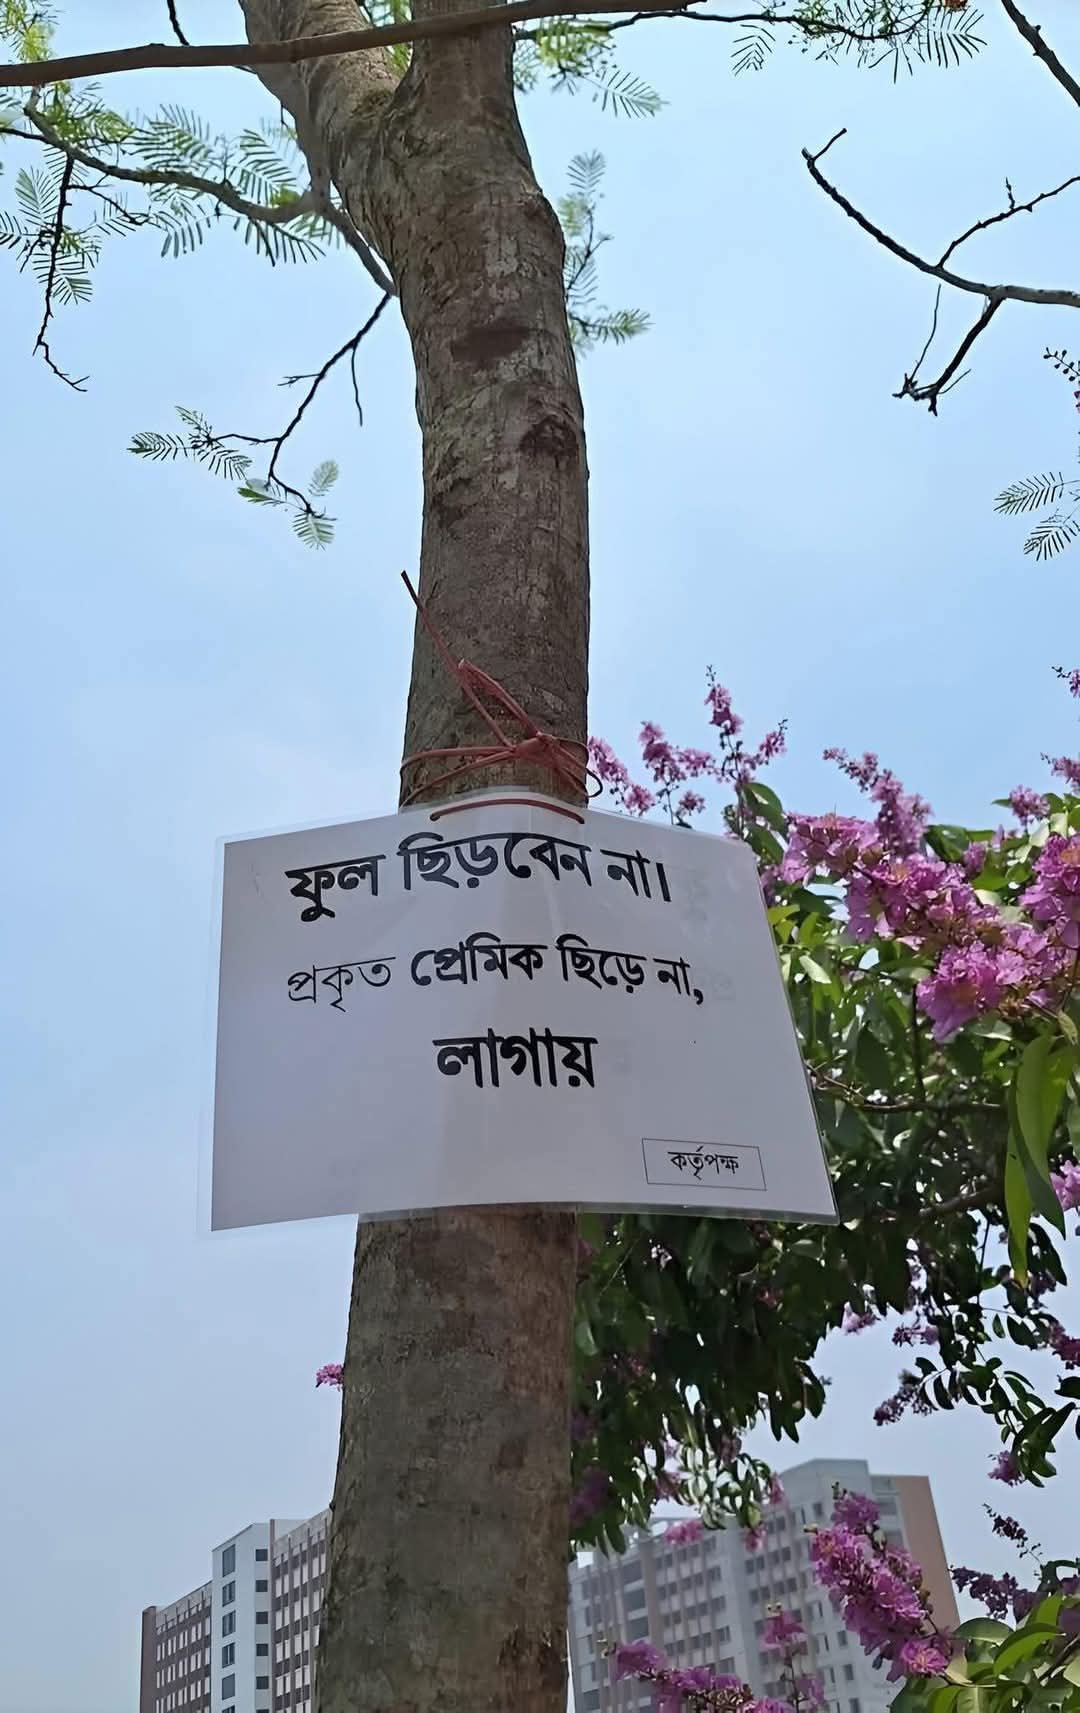
Text: ফুল ছিড়বেন না। প্রকৃত প্রেমিক ছিড়ে না, লাগায়
Label: Non Hate